Question: >
<URL>
I'm setting up an AJAX image uploader that will allow a user to choose a file, preview it with AJAX, and then click a submit button to save their choice.
Due to the way my AJAX uploader works, it always says "no file chosen" even after the user has selected and is previewing an image. I don't want to hide the button in case the user wants to try again. I know I could use some javascript to toggle between a 'choose file' and a 'select another' button or something similar, but I'd prefer to just keep the original button so the user doesn't have to click a bunch of different buttons.
Edit:
I thought my question would be obvious, I guess it was not since I'm getting close votes...

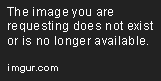
Answer: Assuming I understand your requirements, see <URL>. It's a JS fix, which I suppose won't be a problem as you're using AJAX already.
It allows you to style a file input, so with a bit of creativity, you should be able to hide the 'no file chosen' text.